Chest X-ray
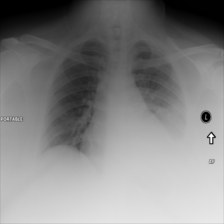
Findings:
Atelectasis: negative
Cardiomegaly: negative
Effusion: positive
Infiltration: negative
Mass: negative
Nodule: negative
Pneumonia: negative
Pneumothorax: negative
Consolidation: negative
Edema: negative
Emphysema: negative
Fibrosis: negative
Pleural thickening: negative
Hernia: negative